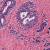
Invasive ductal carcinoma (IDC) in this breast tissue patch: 1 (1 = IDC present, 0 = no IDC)